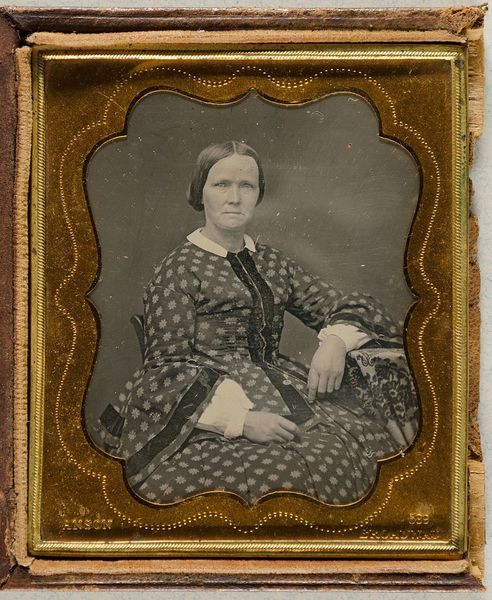
Titel: Porträt einer Frau
Künstler: Rufus Anson
Standort: Hamburg
Institution: Museum für Kunst und Gewerbe Hamburg
Schlagwörter: frau, portrait, figur, foto, fotografie, photographie, photo, etui, lichtbild, daguerreotypie, bildwerke, angewandte und bildende kunst, hessische systematik, porträt, porträtfotografie, porträtphotographie, hüftbild